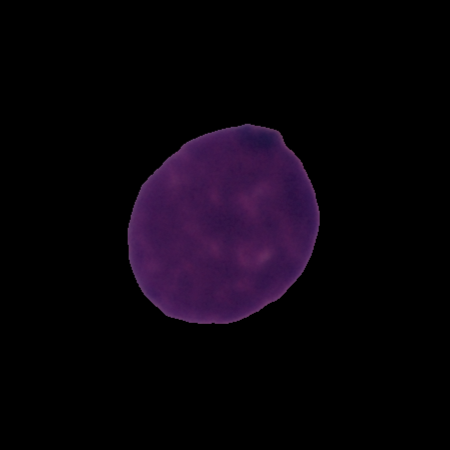
Label: cancer